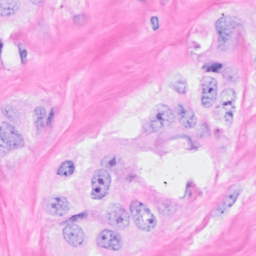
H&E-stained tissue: Breast